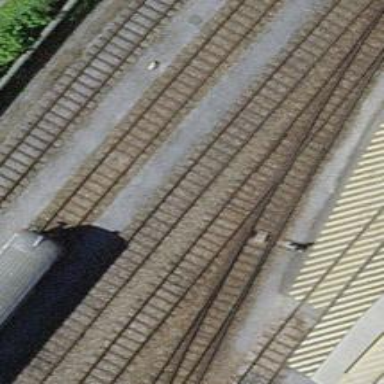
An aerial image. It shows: Railway switch.